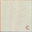
Piece: xx